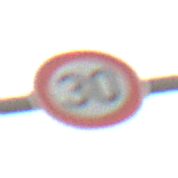
Verkehrszeichen: Geschwindigkeit30
Umgebung: Outdoor, Suburban
Tageszeit: SunriseSunset
Wetter: PartlyCloudy
Licht: Natural
Jahreszeit: NotSpecified
Kontrast: MediumContrast